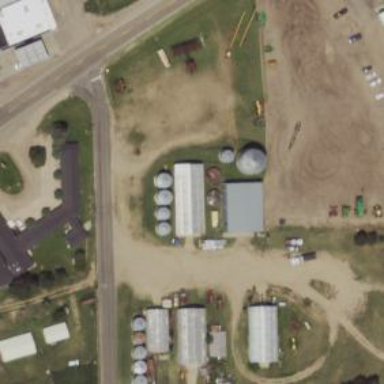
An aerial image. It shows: Silo.